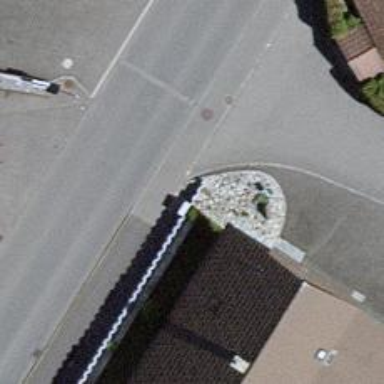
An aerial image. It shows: Cable distribution cabinet for power.